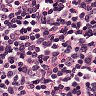
Metastatic tissue present: no